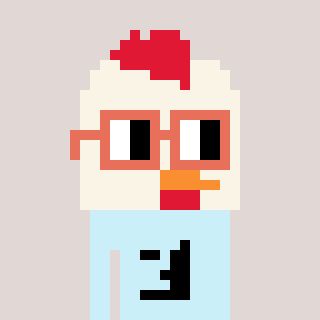
a pixel art character with square orange glasses, a chicken-shaped head and a cold-colored body on a warm background